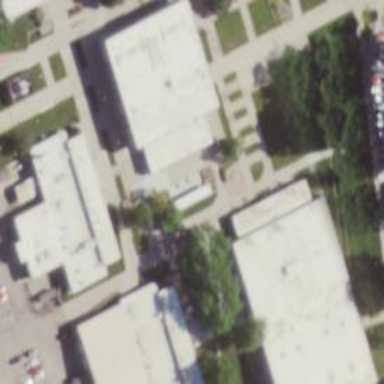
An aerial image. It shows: College building.